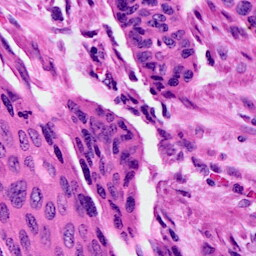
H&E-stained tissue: Cervix